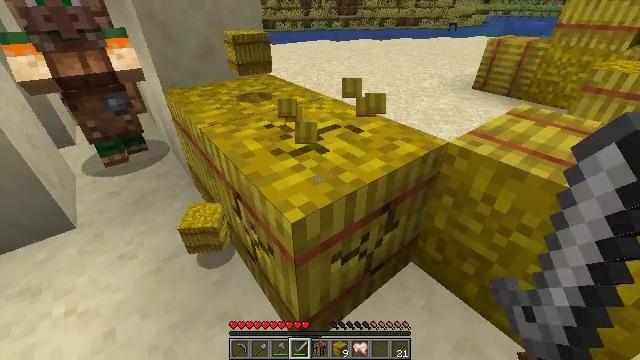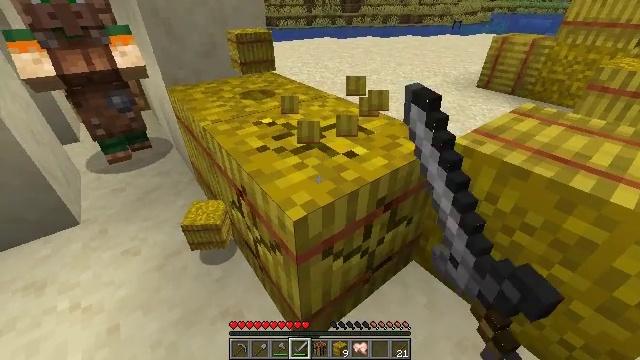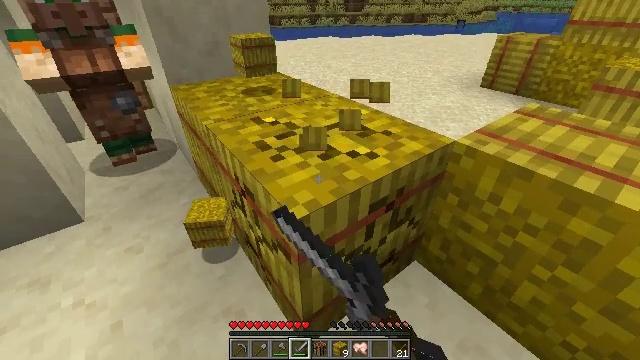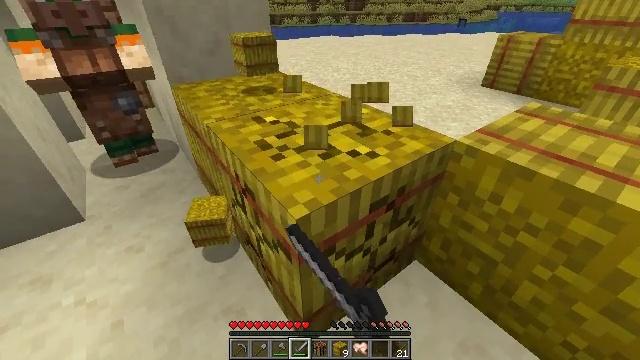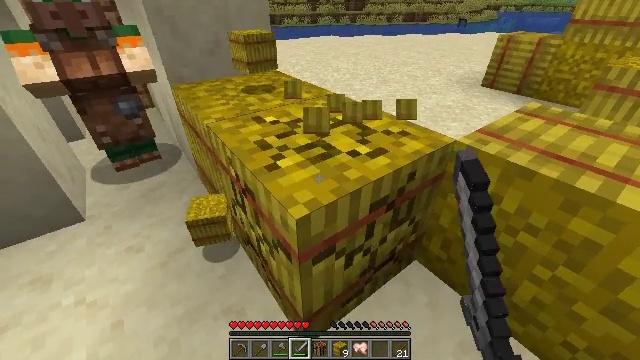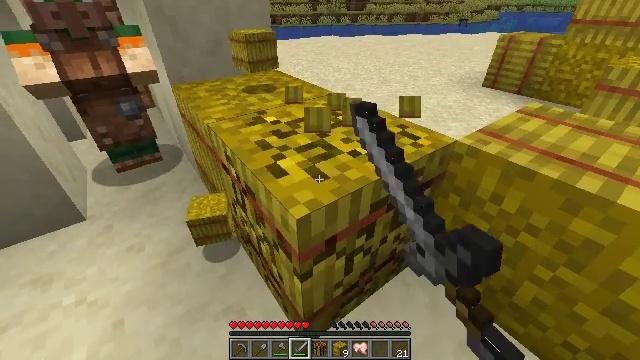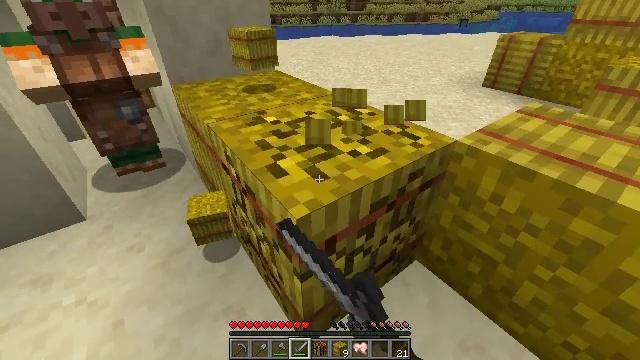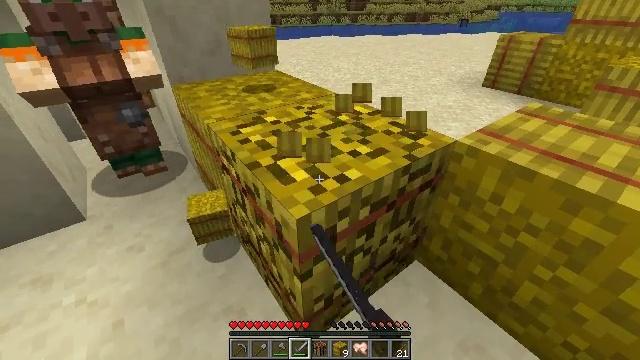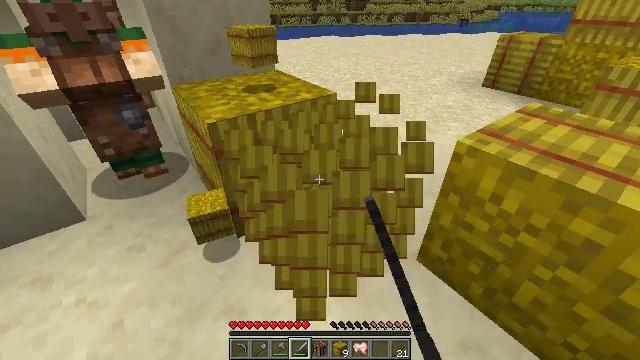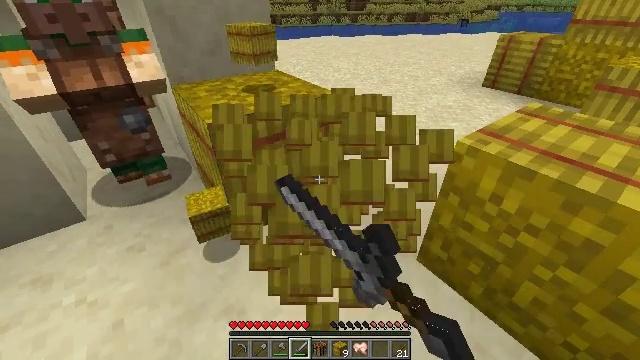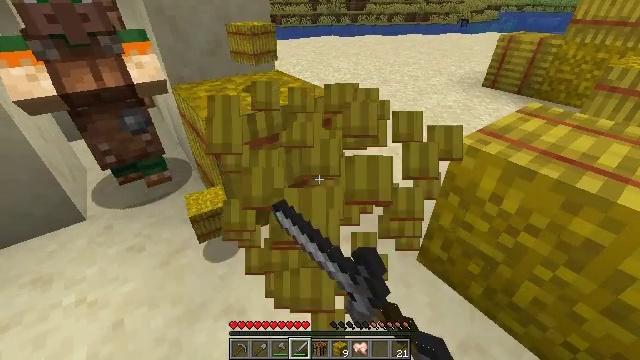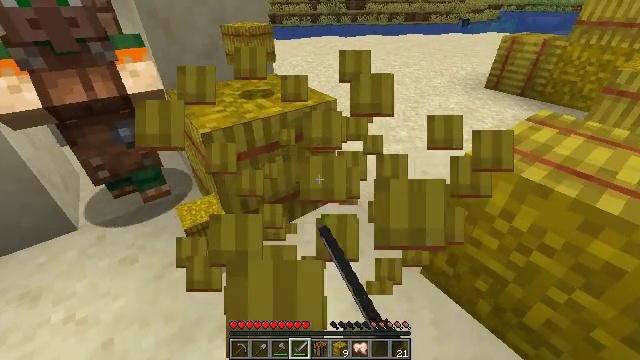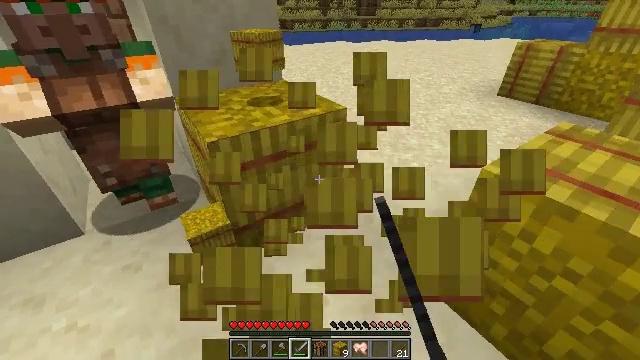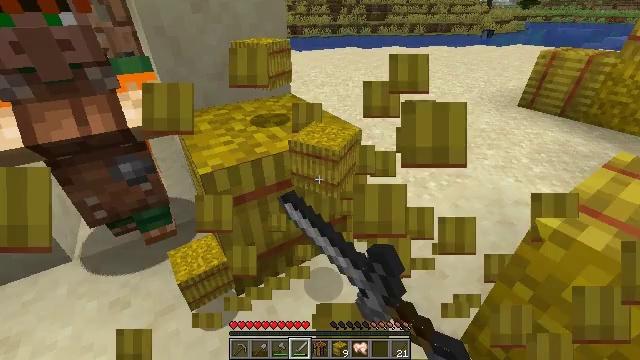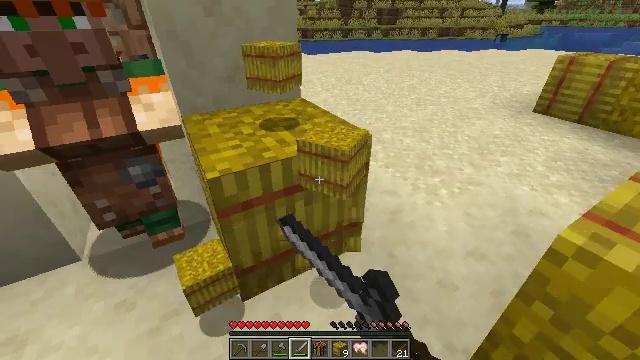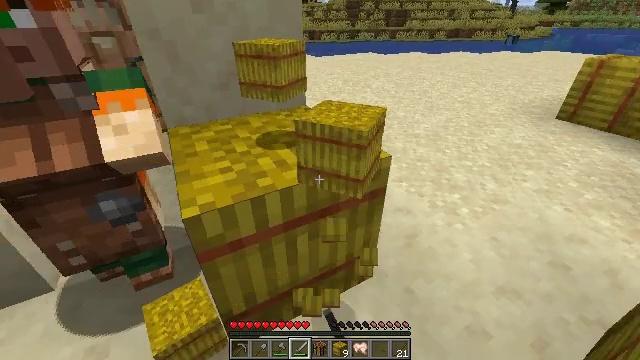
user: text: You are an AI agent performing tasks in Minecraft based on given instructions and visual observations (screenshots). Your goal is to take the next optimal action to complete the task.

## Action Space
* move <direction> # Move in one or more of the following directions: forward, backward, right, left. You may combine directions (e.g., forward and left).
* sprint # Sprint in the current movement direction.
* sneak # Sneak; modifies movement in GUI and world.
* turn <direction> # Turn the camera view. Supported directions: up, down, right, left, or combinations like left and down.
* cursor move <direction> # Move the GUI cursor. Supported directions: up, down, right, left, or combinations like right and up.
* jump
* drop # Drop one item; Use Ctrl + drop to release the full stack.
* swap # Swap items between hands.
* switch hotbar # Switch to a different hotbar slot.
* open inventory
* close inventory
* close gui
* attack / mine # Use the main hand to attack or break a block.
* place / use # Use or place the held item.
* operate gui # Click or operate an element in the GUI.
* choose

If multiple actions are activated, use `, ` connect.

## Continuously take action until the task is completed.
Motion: motion action
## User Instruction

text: Harvest hay blocks from the village.
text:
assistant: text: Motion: attack / mine
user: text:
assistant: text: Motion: attack / mine
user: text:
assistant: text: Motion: attack / mine
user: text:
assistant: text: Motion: attack / mine
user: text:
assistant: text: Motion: attack / mine
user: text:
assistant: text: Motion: attack / mine
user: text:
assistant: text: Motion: attack / mine
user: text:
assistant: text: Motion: attack / mine
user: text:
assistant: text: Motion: attack / mine
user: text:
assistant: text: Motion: attack / mine
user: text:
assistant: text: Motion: move forward, attack / mine
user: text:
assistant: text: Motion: move forward, turn left, attack / mine
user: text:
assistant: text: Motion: move forward, turn left, attack / mine
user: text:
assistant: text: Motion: move forward, turn left, attack / mine
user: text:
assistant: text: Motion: move forward, turn left, attack / mine
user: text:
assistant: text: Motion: turn left, attack / mine
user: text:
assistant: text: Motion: turn left, attack / mine
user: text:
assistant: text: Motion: turn left, attack / mine
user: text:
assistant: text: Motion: turn left, attack / mine
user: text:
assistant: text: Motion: turn left, attack / mine
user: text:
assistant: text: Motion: attack / mine
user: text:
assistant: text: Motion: attack / mine
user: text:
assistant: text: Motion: attack / mine
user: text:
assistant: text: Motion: attack / mine
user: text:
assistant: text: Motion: attack / mine
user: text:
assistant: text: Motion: attack / mine
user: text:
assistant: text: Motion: attack / mine
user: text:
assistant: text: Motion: attack / mine
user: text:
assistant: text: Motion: attack / mine
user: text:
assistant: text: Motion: attack / mine